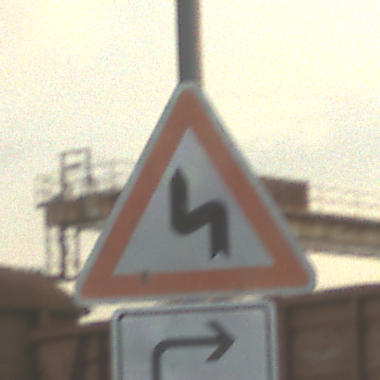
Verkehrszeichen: DoppelkurveZunaechstLinks
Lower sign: RichtungsangabeDurchPfeile5
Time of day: SunriseSunset
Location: Outdoor (Suburban)
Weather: PartlyCloudy
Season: NotSpecified
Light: Natural